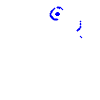
Particle: kaon